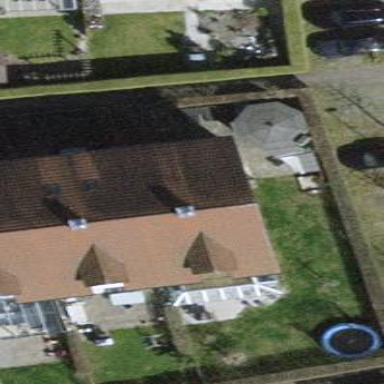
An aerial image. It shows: Terrace building.